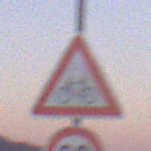
Verkehrszeichen: RadverkehrRechts
Zusatzzeichen unten: Geschwindigkeit30
Umgebung: Outdoor, Nature
Tageszeit: Dusk
Wetter: Clear
Licht: Natural
Jahreszeit: NotSpecified
Kontrast: LowContrast